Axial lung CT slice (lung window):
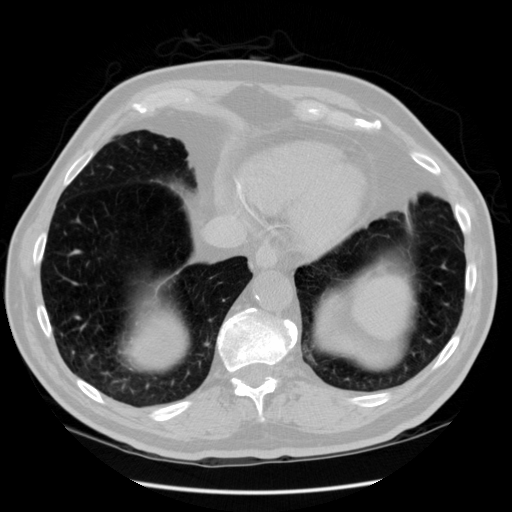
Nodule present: no